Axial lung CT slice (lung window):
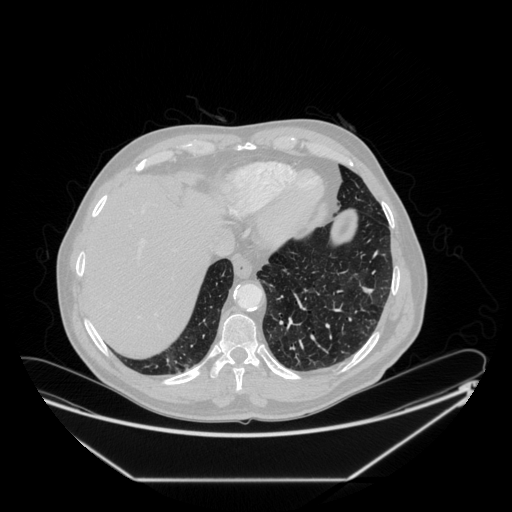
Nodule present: no